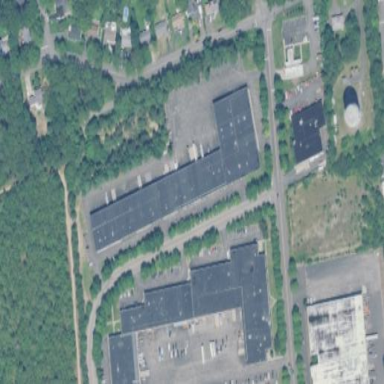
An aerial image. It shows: Commercial building.